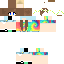
A female human skin with medium skin, wearing brown long hair dressed in a blue tshirt and black shorts, featuring a closed mouth.